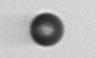
Label: bead